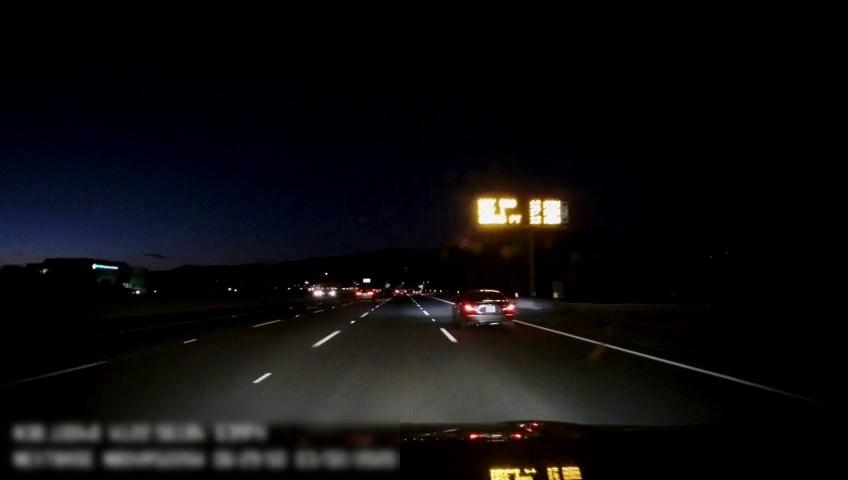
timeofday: Night
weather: Other
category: Drivable Space
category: Vehicles | Car
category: Vehicles | SUV
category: Vehicles | Truck
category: Lanes | Current Lane
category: Lanes | Alternate Lane
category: Lanes | Alternate Lane
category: Lanes | Alternate Lane
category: Lanes | Alternate Lane